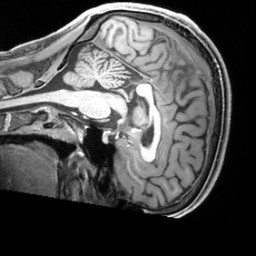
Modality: T1w
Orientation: sagittal